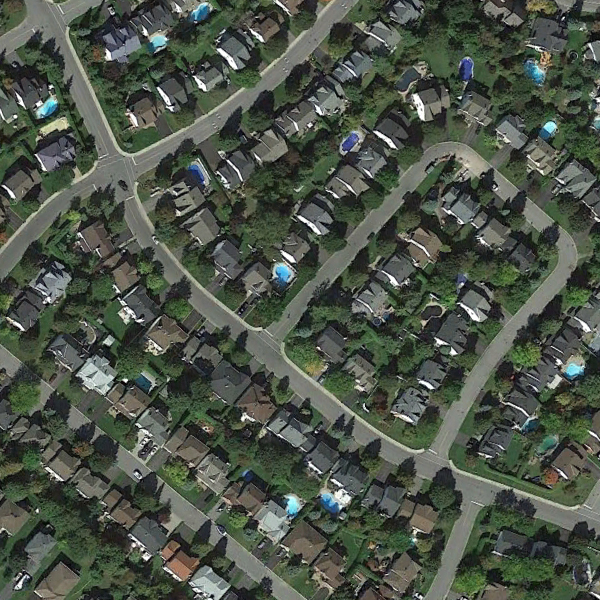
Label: DenseResidential